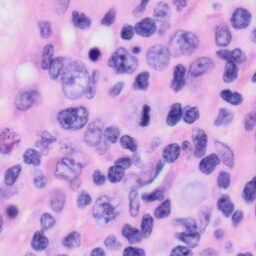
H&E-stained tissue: Skin